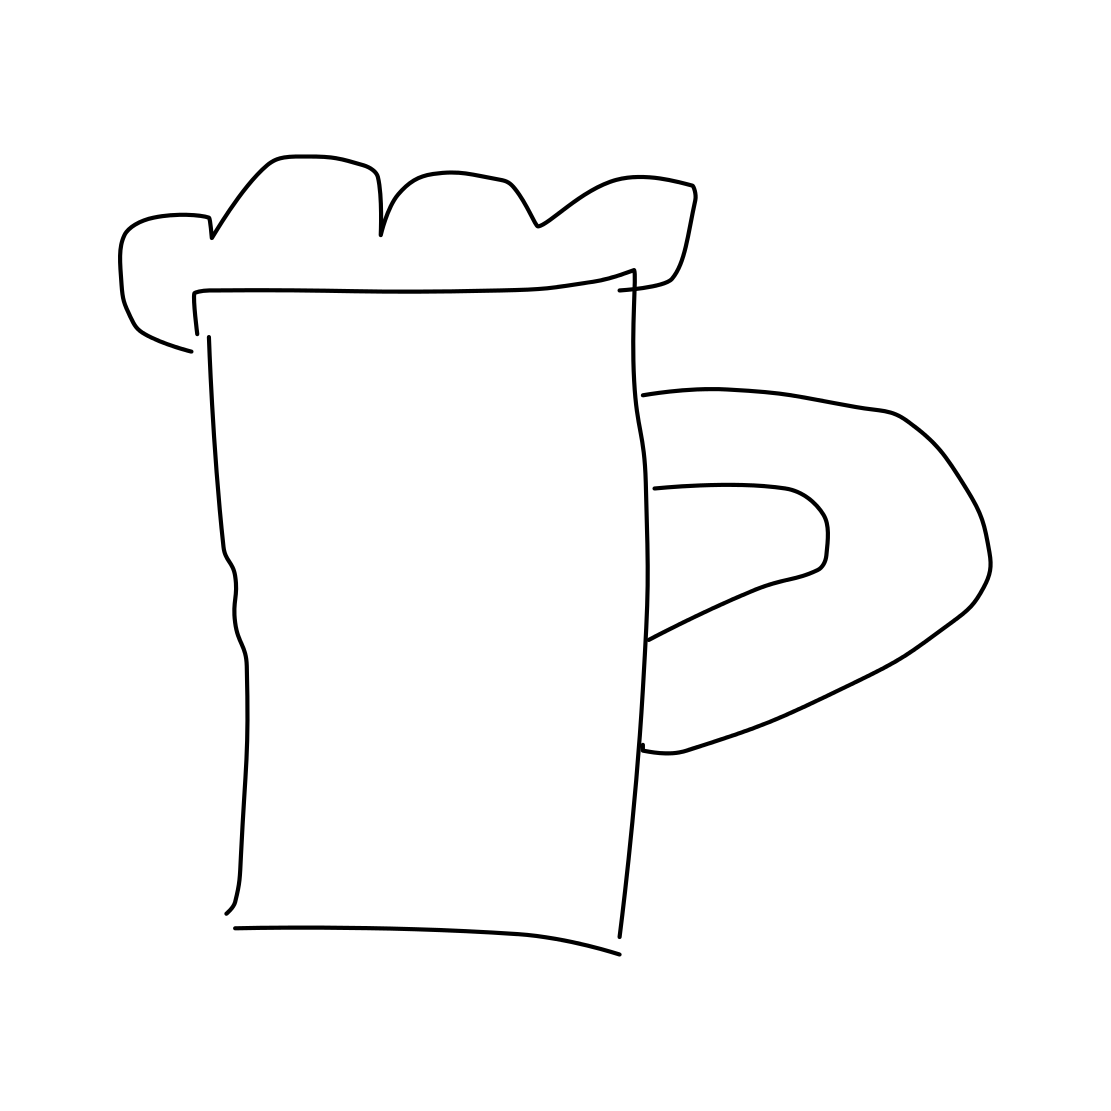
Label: beer-mug